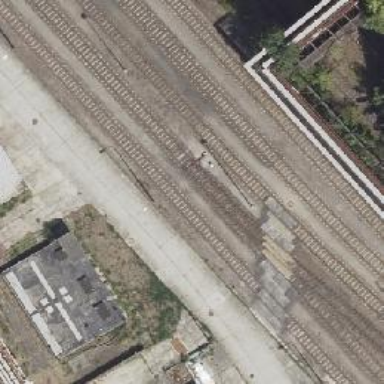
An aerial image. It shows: Railway switch.